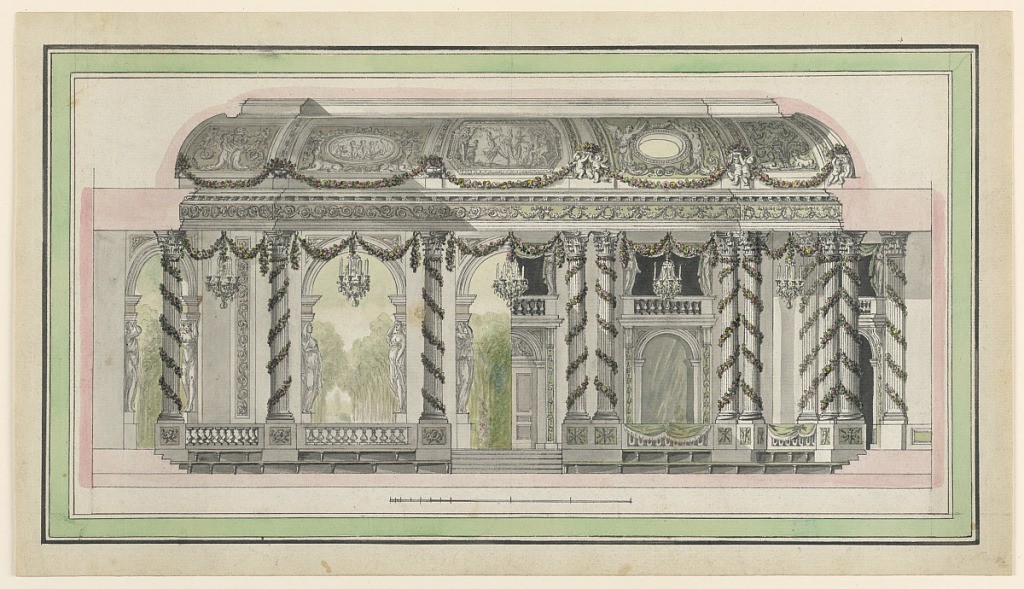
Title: Design for the Ballroom of the Royal Palace at Warsaw as Decorated for a Festival
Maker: Victor Louis, French, 1731 - 1802
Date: ca. 1765
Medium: Pen and black ink, brush and gray and various watercolor washes on white laid paper
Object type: Drawing
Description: The left and right halves united to form a design. It seems probable that the entire decoration was to have been painted, although it cannot be forgotten that the columns were intended to be real ones and that they bordered a kind of corridor from which steps lead down to the floor. In any case the back wall was probably entirely painted. The decorations suggest a view from a colonnade into a park at left, boxes at right. Decorated coves of the ceiling. The scale underneath. Framed by lions and a green stripe. Indication of scale in lower margin pen&black ink ornamented border of ruled black lines and green wash???